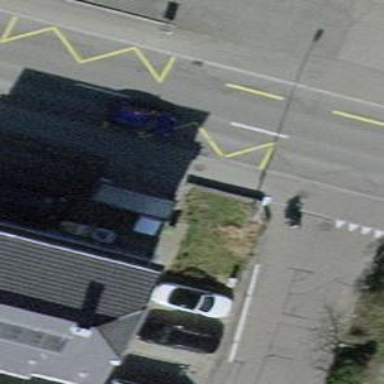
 serving as platform for public transportation."